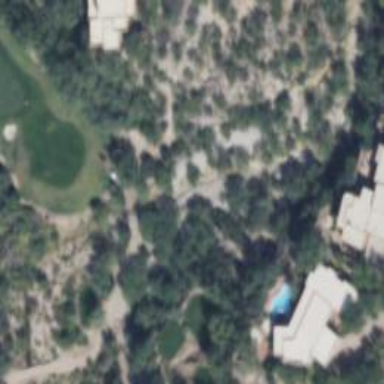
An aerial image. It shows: Golf hole.